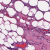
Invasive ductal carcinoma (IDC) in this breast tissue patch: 1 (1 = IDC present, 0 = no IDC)